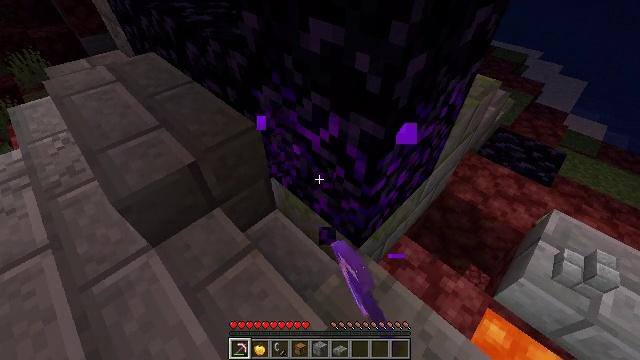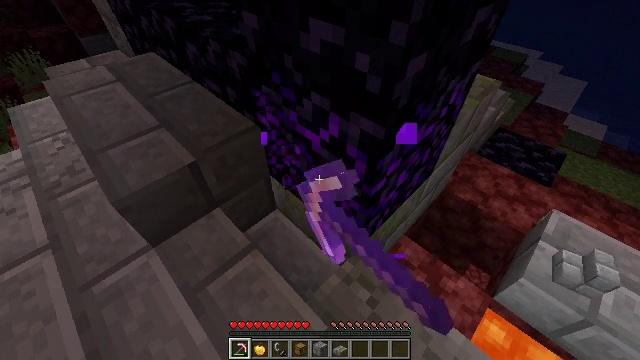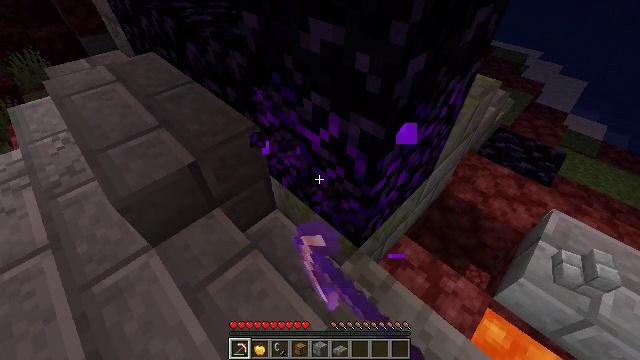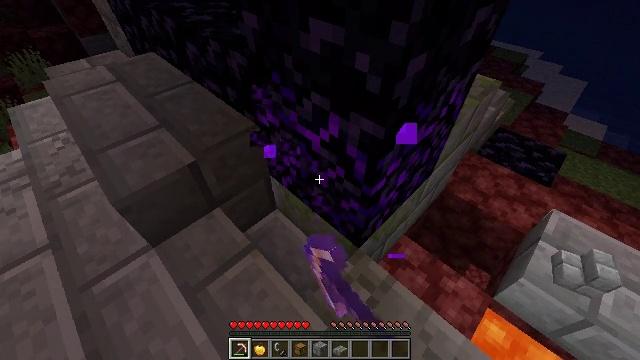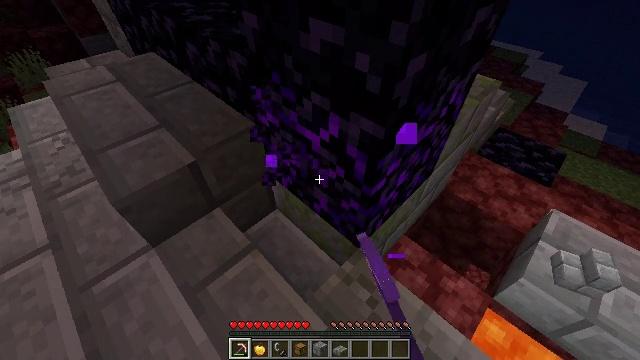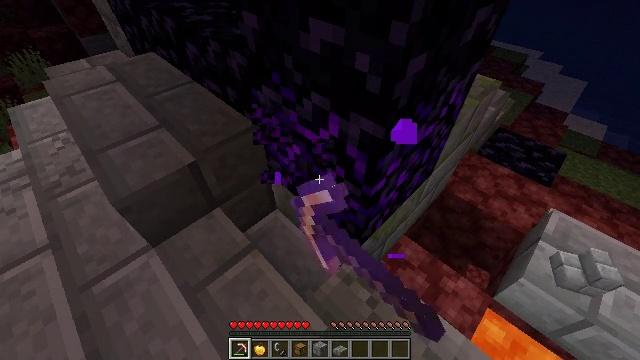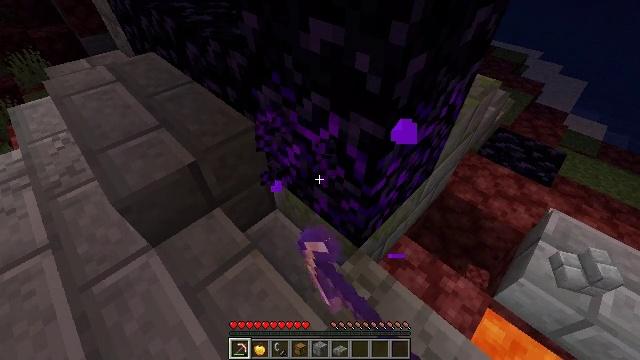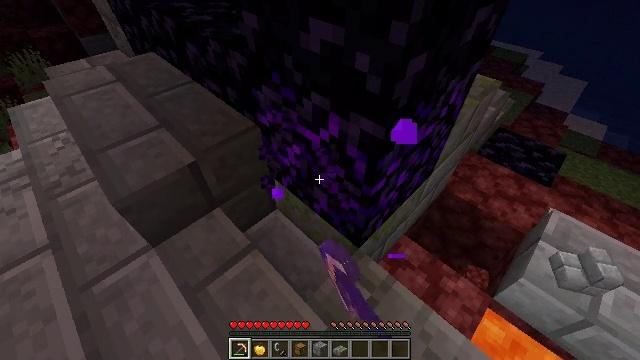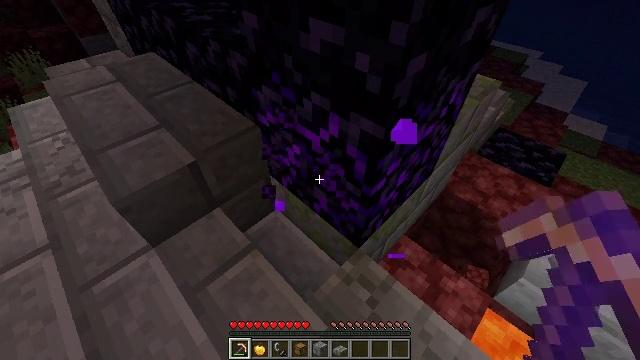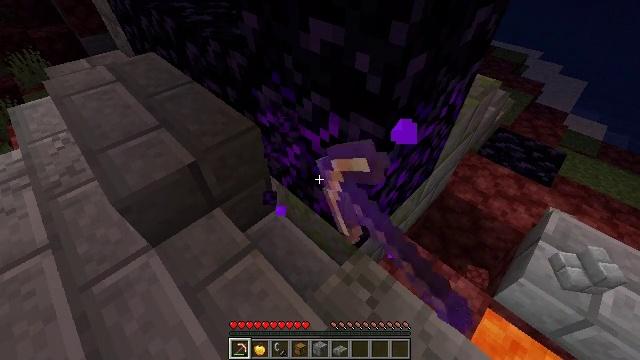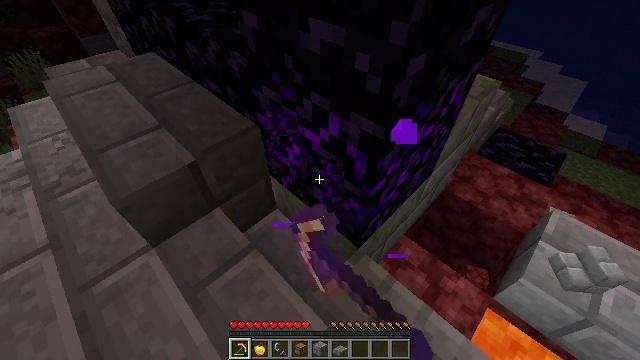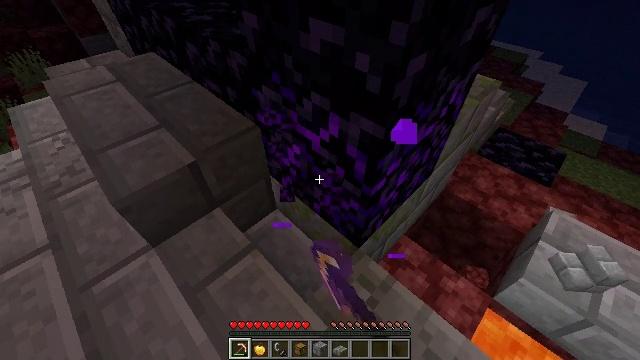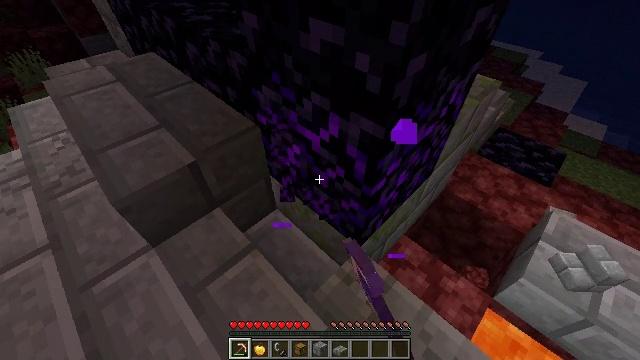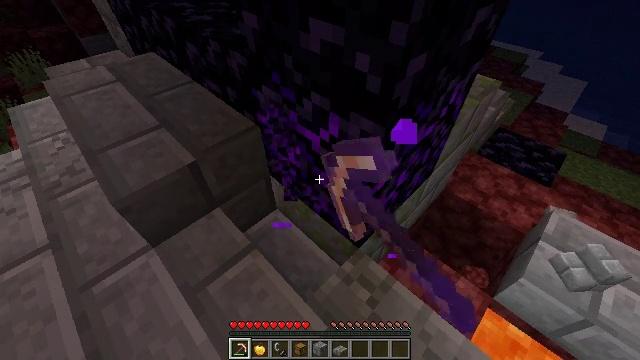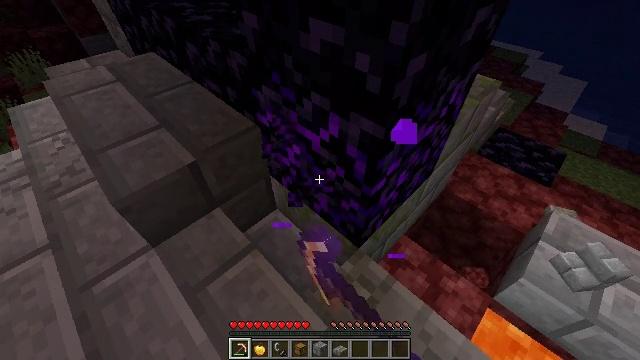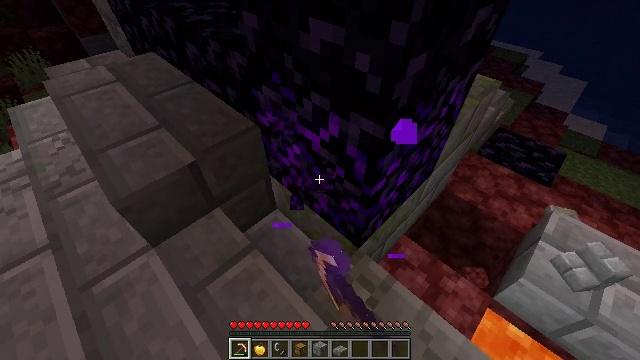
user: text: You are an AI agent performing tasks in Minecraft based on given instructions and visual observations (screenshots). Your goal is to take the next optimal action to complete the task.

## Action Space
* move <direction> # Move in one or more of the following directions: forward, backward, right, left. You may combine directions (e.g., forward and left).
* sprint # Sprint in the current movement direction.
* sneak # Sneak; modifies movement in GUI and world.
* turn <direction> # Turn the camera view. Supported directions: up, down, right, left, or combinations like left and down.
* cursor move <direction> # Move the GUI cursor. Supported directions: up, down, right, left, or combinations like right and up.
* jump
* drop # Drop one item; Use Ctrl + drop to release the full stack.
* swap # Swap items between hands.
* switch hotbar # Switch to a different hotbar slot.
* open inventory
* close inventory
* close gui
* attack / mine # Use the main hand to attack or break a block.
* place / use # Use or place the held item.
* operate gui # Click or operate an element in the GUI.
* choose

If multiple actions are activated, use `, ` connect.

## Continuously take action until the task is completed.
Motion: motion action
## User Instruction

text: Break the stone brick slab to recycle it.
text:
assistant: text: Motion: attack / mine
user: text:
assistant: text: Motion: attack / mine
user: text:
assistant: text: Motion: attack / mine
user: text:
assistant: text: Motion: attack / mine
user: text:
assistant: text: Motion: attack / mine
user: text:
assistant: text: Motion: attack / mine
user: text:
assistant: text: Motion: attack / mine
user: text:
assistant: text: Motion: attack / mine
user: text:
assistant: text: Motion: attack / mine
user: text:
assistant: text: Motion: attack / mine
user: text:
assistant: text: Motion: attack / mine
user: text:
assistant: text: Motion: attack / mine
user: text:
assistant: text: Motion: attack / mine
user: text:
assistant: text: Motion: attack / mine
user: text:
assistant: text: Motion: attack / mine
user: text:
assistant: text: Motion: attack / mine
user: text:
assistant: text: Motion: attack / mine
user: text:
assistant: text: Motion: attack / mine
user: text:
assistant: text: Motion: attack / mine
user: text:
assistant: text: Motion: attack / mine
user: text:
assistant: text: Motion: attack / mine
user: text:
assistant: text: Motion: attack / mine
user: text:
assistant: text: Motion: attack / mine
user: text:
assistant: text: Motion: attack / mine
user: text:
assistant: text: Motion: attack / mine
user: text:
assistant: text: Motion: attack / mine
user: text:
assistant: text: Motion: attack / mine
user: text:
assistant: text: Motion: attack / mine
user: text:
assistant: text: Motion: attack / mine
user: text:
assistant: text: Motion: attack / mine